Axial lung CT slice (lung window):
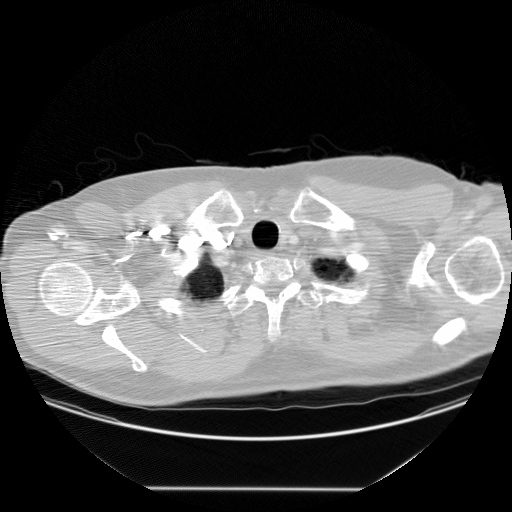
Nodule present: no